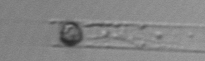
Label: Dactyliosolen_blavyanus